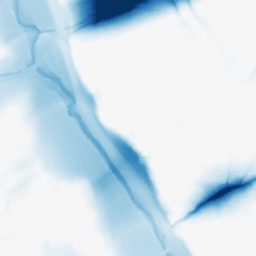
Category: morphological
Decomposition family: morphological
Decomposition parameters: operation: closing
size: 50
Upsampling method: sinc_hamming
Upsampling parameters: scale: 2
kernel_size: 4
Upsampling scale: 2